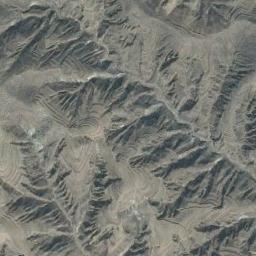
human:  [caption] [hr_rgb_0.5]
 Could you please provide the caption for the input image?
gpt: This mountain is completely covered by vegetation .

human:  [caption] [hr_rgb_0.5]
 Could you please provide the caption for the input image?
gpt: The folded mountain consists of a number of ridges and valleys and its rocks are yellow .

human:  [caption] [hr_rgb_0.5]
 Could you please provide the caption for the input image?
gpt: The mountain is full of black soil .

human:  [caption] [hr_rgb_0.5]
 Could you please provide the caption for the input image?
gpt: The mountain is uneven and rough .

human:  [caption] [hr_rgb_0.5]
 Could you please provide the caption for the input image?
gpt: There are some ridges on the brown mountain .